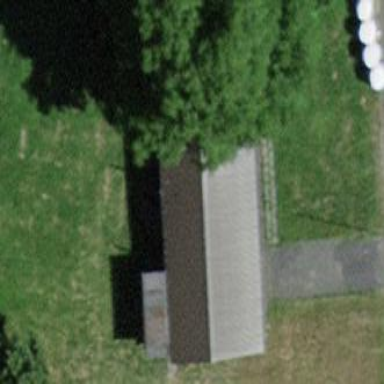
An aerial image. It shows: Building with gabled roof.